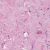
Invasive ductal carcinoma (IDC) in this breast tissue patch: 1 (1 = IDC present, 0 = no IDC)